Current action and preconditions to check: trajectory_clear

Your task: For each precondition in the list above, predict whether it will hold at this action.

Consider the current scene as observed from the mobile robot's camera, and analyze the predicted future states of all dynamic agents (e.g., people, animals, vehicles, or any moving entities) within the NEXT SECOND.

IMPORTANT: Only answer "very likely" if you are absolutely certain—based on strong, clear evidence—that a dynamic agent will violate the precondition in the predicted future state. Do NOT answer "very likely" for unlikely, ambiguous, or low-probability risks.

Ask yourself for each precondition: Is there a high probability, with clear and convincing evidence, that the predicted future states of any dynamic agent will interfere with the predicted future state of the currently executing action within the NEXT SECOND, causing that precondition to fail?

Assess the risk level based on these predictions. Use "likely" or "very likely" if motions create a clear risk of interference.

Use "neutral" or "improbable" if agents are nearby but their predicted paths are clearly diverging or non-conflicting.

Failure Risk Categories: "very improbable", "improbable", "neutral", "likely", "very likely"

Answer Format: Output ONLY the probability_of_failure value from these categories: "very improbable", "improbable", "neutral", "likely", "very likely"

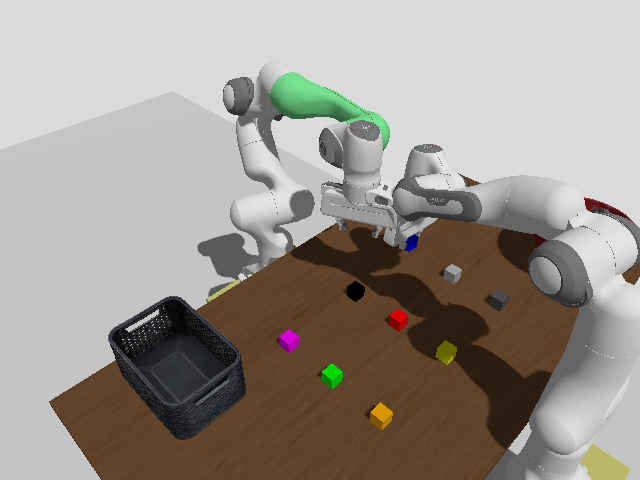

Answer: likely